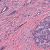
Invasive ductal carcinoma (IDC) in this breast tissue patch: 1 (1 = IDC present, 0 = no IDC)